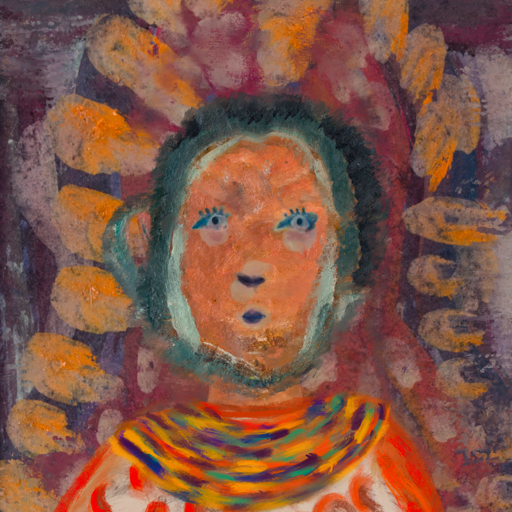
Background: Doll, Head And Neck Front: Boggyland, Face Front: Hill_Girl, Bust: Rupkatha, Hair Front: Boggyland, Head Accessory: Blank, Second Necklace: An_Impression_2, Necklace: Blank, Baby: Blank